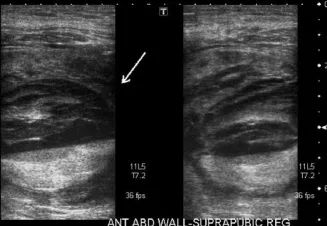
Computed tomography image. Showing the hematoma (arrows) within the abdominal wall overlying the graft kidney.
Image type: radiology (ultrasound)